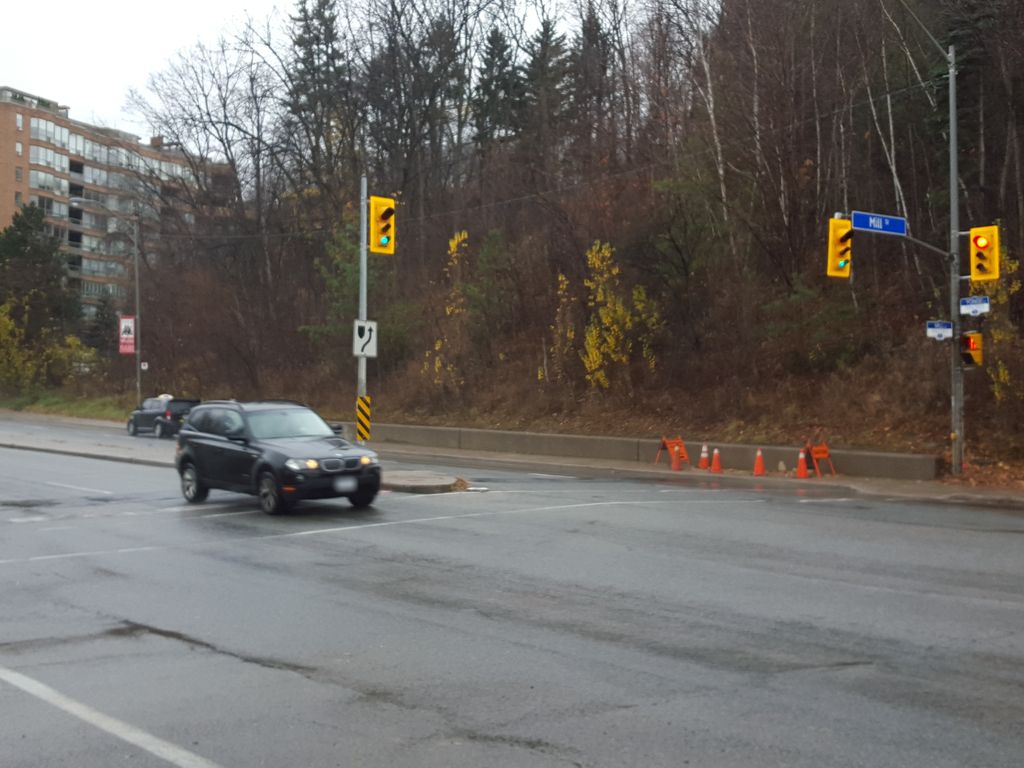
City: toronto